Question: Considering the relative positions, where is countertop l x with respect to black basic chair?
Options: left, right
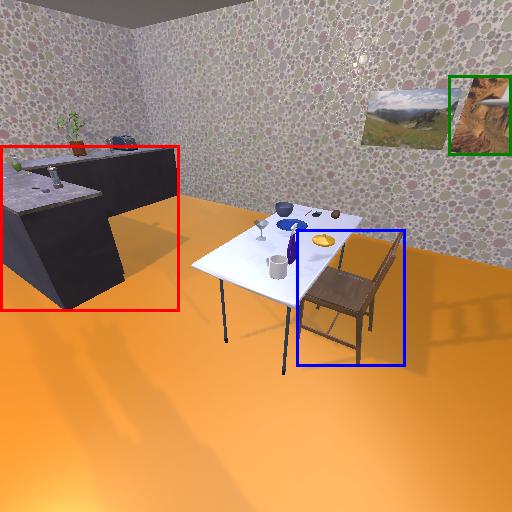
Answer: left